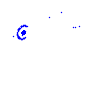
Particle: electron